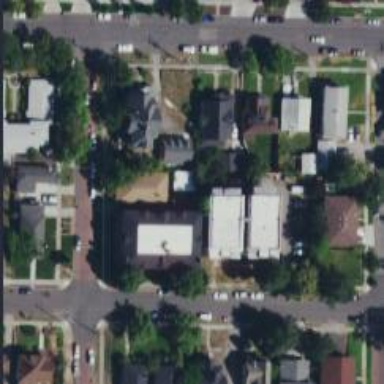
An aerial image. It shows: Alleyway designated as service road.